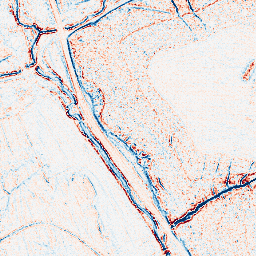
Category: edge_preserving
Decomposition family: bilateral
Decomposition parameters: d: 5
sigma_color: 25
sigma_space: 100
Upsampling method: sinc_blackman
Upsampling parameters: scale: 2
kernel_size: 4
Upsampling scale: 2